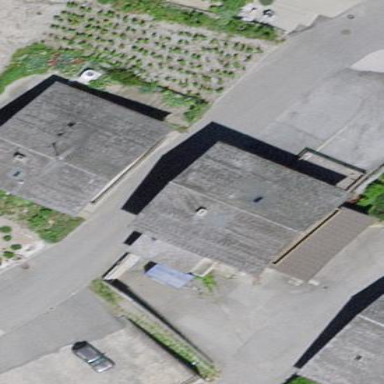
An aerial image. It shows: Detached building.